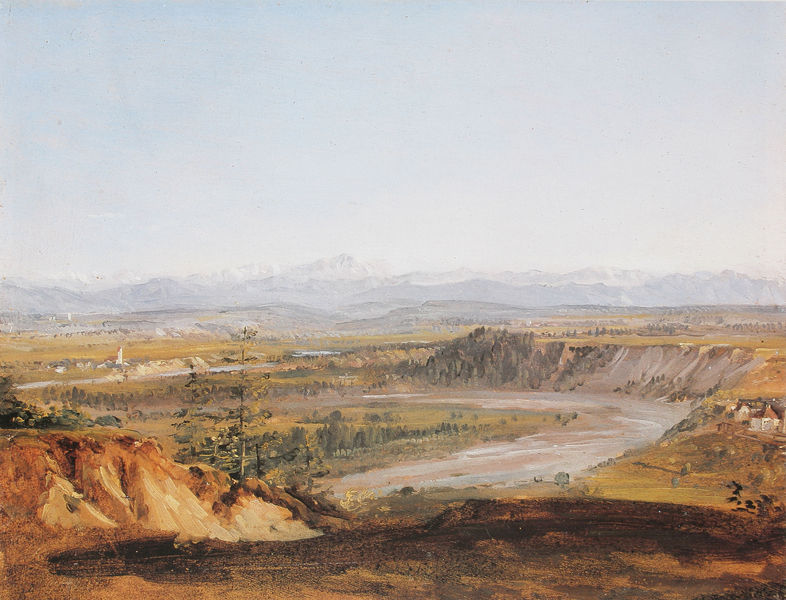
Titel: Das Lechtal mit Blick auf die Zugspitze
Künstler: Johann Georg von Dillis
Standort: München
Institution: Städtische Galerie im Lenbachhaus
Schlagwörter: baum, berg, blau, blätter, dunkel, felsen, gemälde, himmel, schatten, wasser, weiß, wolken, aquarell, bäume, fluss, gelb, grün, kirchturm, landschaft, ocker, sand, see, stadt, ufer, braun, grau, hell, hintergrund, licht, schwarz, strasse, vordergrund, zeichnung, ausblick, dach, gras, haus, rasen, schnee, weg, wiese, beige, malerei, blass, steine, öl, ebene, einsamkeit, erde, feld, ferne, flusslauf, gräser, horizont, häuser, hügel, natur, weite, zweige, gewässer, kirche, sonne, sträucher, boden, pflanze, pflanzen, kontrast, tal, wald, turm, aussicht, küste, ansicht, ort, abhang, acker, furchen, berge, bergig, gebirge, gipfel, hang, hitze, steilhang, dorf, bergkette, dunst, nebel, schlucht, wolkenlos, idylle, amerika, flus, romantik, ölgemälde, blue, red, white, green, grey, painting, symmetrie, lciht, brown, steppe, burg, bayern, diesig, alpen, flussbett, kohle, ödnis, flusslandschaft, wälder, nadelbaum, tanne, sehnsucht, kiefer, hügelig, romantisch, karg, rocks, sky, tree, gemeinde, field, hills, landscape, mountain, mountains, nature, orange, shore, water, distance, horizon, houses, trees, village, gehöft, graben, fernsicht, naturalistisch, forest, pine, river, plants, road, view, way, bird, leichtigkeit, gebirgskette, cliffs, town, mäander, valley, gleithang, halde, beauty, inn, steinbruch, weiler, steilufer, prallhang, ideallandschaft, nordafrika, forrest, spire, lech, soil, range, gipgel, krater, tiefebene, flussschleife, baums, brauun, chattenstein, stones, poor, genälde, earth, woods, gorge, scenery, #braun, oil paint, farms, blue', lonesome, plateau, moutains, #pflanze, drought, shores, riverbed, alpes, ranfe, columbia river, great plains, naturally, plateua